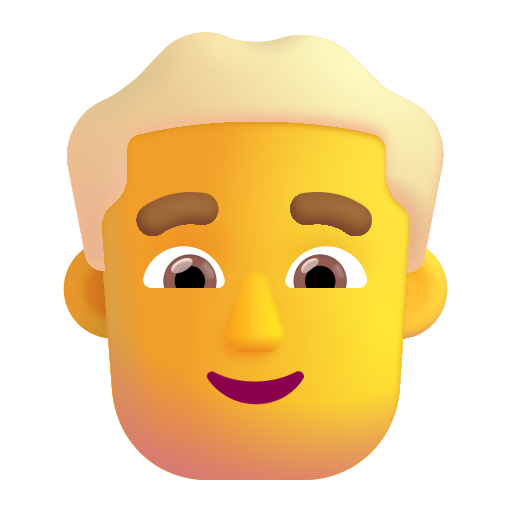
man blonde hair color default